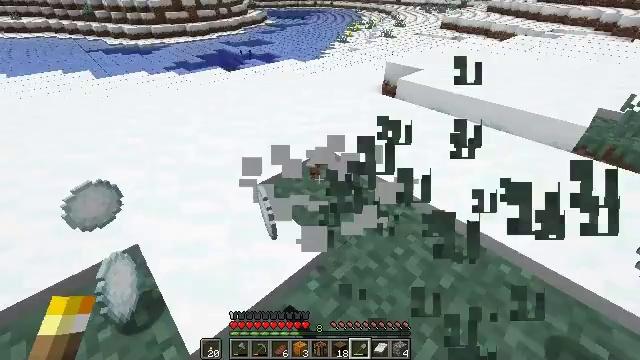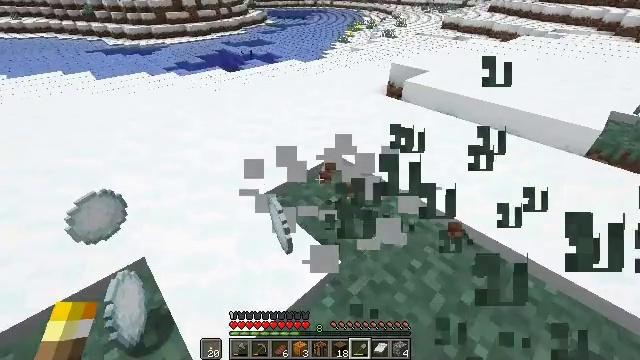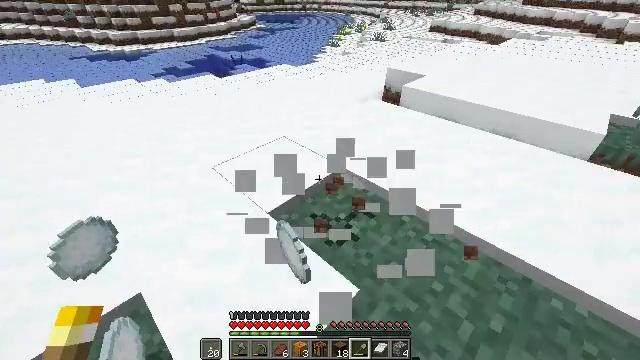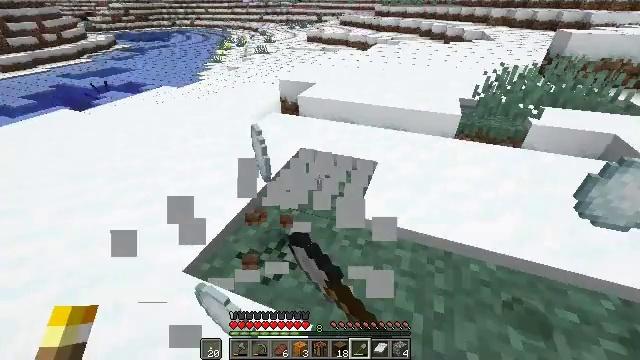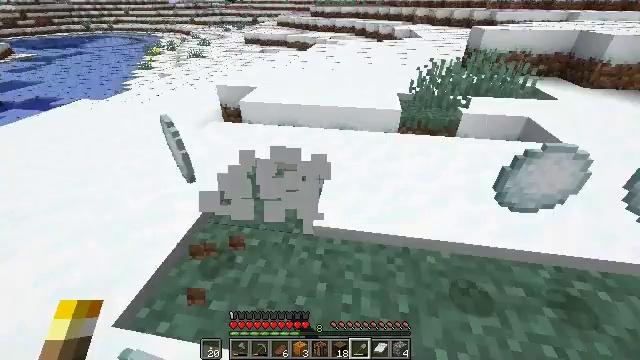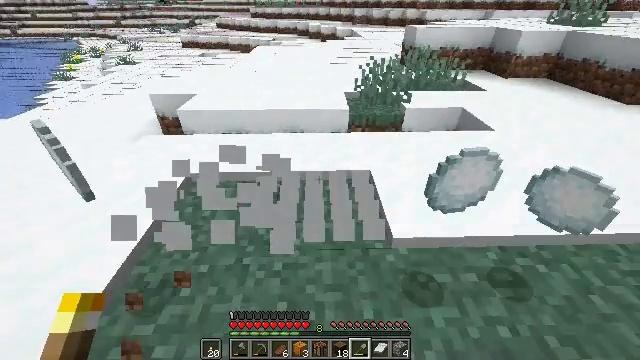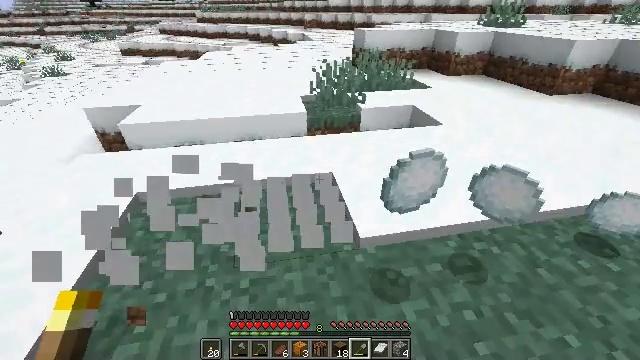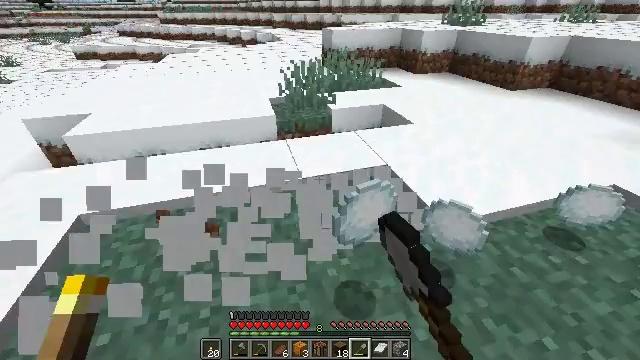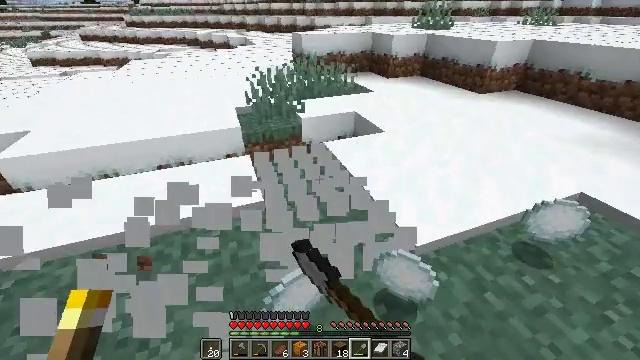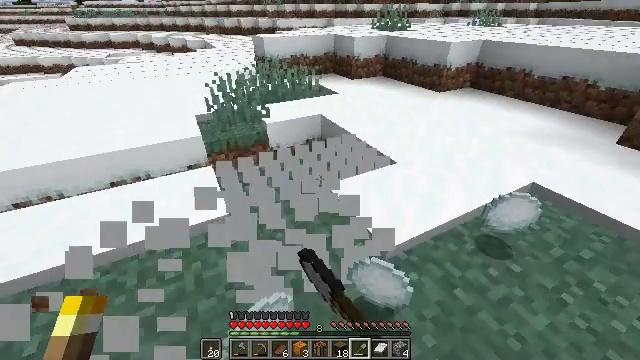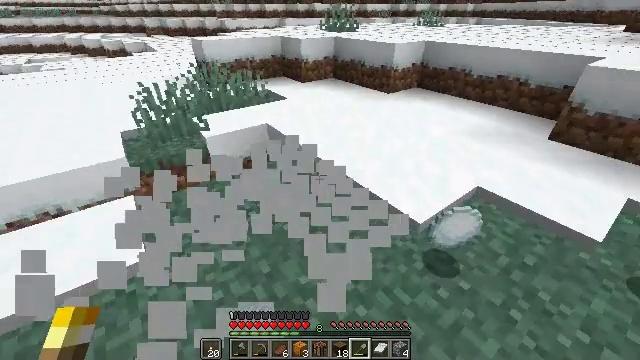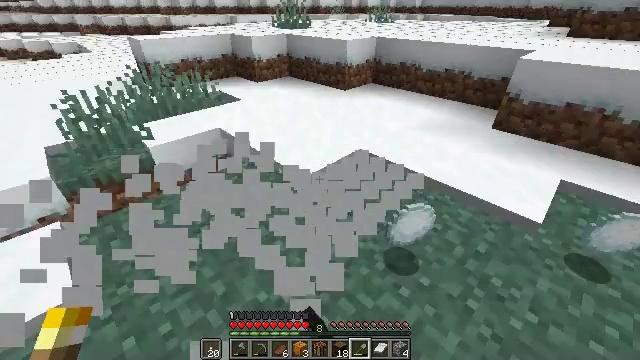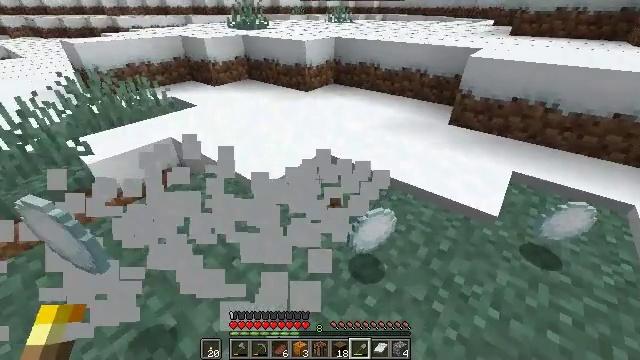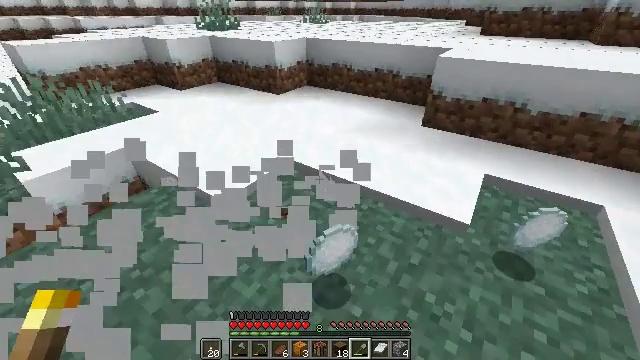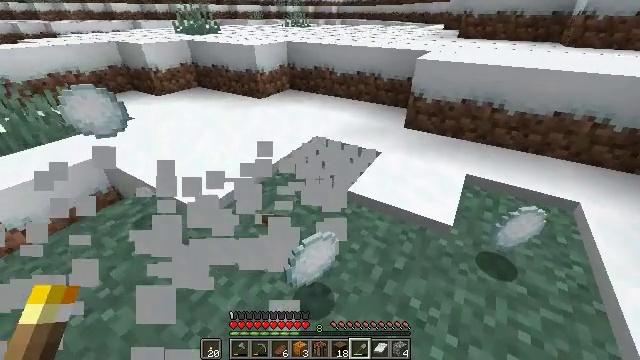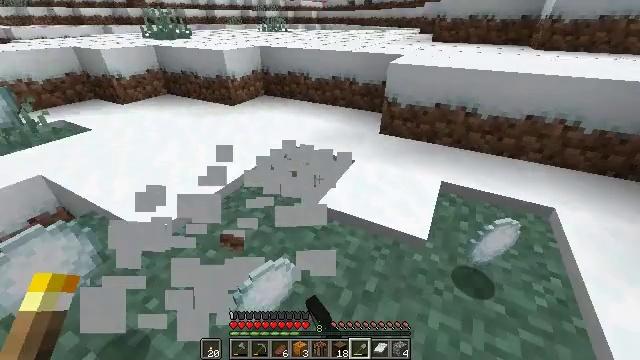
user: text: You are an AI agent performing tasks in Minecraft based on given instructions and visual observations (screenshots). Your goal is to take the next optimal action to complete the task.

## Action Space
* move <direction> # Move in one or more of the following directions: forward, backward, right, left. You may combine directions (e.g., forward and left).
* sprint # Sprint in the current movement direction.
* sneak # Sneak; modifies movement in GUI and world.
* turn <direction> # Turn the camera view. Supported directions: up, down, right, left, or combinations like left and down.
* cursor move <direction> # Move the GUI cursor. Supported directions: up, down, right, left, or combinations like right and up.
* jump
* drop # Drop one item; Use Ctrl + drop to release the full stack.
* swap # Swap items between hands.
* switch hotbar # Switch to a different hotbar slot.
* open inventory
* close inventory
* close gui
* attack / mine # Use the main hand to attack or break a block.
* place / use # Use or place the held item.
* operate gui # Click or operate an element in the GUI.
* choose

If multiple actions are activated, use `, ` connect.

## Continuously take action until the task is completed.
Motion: motion action
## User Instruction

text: Break the snow block.
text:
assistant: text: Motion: move forward and move left, attack / mine
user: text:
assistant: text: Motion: move forward and move left, turn right, attack / mine
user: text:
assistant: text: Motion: move forward and move right, turn right and up, attack / mine
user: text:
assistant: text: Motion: move forward and move right, turn right, attack / mine
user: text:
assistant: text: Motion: move forward and move right, turn right, attack / mine
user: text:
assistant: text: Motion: move forward and move right, turn right, attack / mine
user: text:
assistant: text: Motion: move forward and move right, turn right, attack / mine
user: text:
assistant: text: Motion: move forward and move right, turn right, attack / mine
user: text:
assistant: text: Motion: move forward and move right, turn right, attack / mine
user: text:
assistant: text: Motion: move forward and move right, turn right, attack / mine
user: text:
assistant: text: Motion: move forward and move right, turn right, attack / mine
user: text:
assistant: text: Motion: move forward and move right, turn right, attack / mine
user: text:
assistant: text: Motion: move forward and move right, turn right, attack / mine
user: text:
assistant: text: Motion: move forward and move right, turn right, attack / mine
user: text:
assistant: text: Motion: move forward and move right, turn right, attack / mine
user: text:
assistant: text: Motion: move forward and move right, turn right, attack / mine
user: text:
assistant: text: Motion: move forward and move right, attack / mine
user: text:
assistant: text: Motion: move forward and move right, attack / mine
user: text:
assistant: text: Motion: move forward and move right, turn left, attack / mine
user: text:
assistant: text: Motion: move forward and move left, turn left and up, attack / mine
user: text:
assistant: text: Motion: move forward and move left, turn left, attack / mine
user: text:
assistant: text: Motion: move forward and move left, turn left, attack / mine
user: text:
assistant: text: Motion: move forward and move left, turn left, attack / mine
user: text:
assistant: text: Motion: move forward and move left, turn left, attack / mine
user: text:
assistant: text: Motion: move forward and move left, turn left and down, attack / mine
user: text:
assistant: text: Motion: move forward and move left, turn left and down, attack / mine
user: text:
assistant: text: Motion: move forward and move left, turn left and down, attack / mine
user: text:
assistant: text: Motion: move forward and move left, turn left and down, attack / mine
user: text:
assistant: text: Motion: move forward and move left, turn left, attack / mine
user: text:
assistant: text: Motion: move forward and move right, turn left, attack / mine